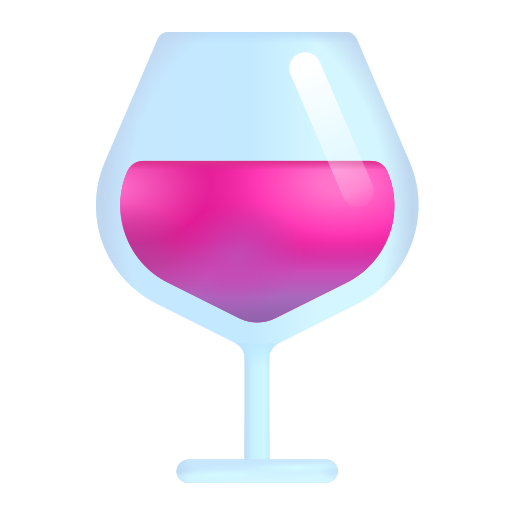
wine glass color